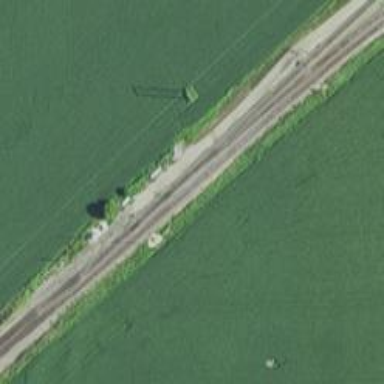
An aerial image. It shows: Junction on the railway.